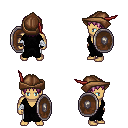
a pixel art fantasy rpg character, male body template, human, tanned skin, gray robe, white pants, pink plain hairstyle, leather cap, white cloth bandages, shield, four views (front, back, left, right), 2x2 character sprite sheet, small pixel art, hard edges, no anti-aliasing